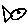
Label: fish